Question: I am currently moving my data analysis from R to Python. When scaling a dataset in R i would use R.scale(), which in my understanding would do the following: (x-mean(x))/sd(x)
To replace that function I tried to use sklearn.preprocessing.scale(). From my understanding of the description it does the same thing. Nonetheless I ran a little test-file and found out, that both of these methods have different return-values. Obviously the standard deviations are not the same... Is someone able to explain why the standard deviations "deviate" from one another?
MWE:
'''
# import packages
from sklearn import preprocessing
import numpy
import rpy2.robjects.numpy2ri
from rpy2.robjects.packages import importr
rpy2.robjects.numpy2ri.activate()
# Set up R namespaces
R = rpy2.robjects.r
np1 = numpy.array([[1.0,2.0],[3.0,1.0]])
print "Numpy-array:"
print np1
print "Scaled numpy array through R.scale()"
print R.scale(np1)
print "-------"
print "Scaled numpy array through preprocessing.scale()"
print preprocessing.scale(np1, axis = 0, with_mean = True, with_std = True)
scaler = preprocessing.StandardScaler()
scaler.fit(np1)
print "Mean of preprocessing.scale():"
print scaler.mean_
print "Std of preprocessing.scale():"
print scaler.std_
'''
Output:

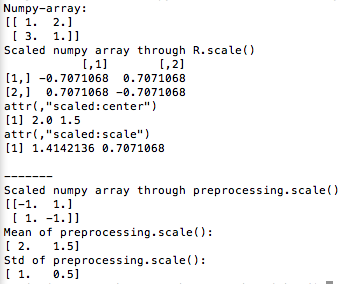
Answer: It seems to have to do with how standard deviation is calculated.
'''
>>> import numpy as np
>>> a = np.array([[1, 2],[3, 1]])
>>> np.std(a, axis=0)
array([ 1. , 0.5])
>>> np.std(a, axis=0, ddof=1)
array([ 1.41421356, 0.70710678])
'''
From 'numpy.std' <URL>,
> ddof : int, optionalMeans Delta Degrees of Freedom. The divisor used in calculations is N - ddof, where N represents the number of elements. By default ddof is zero.
Apparently, 'R.scale()' uses 'ddof=1', but 'sklearn.preprocessing.StandardScaler()' uses 'ddof=0'.
EDIT: (To explain how to use alternate ddof)
There doesn't seem to be a straightforward way to calculate std with alternate ddof, without accessing the variables of the StandardScaler() object itself.
'''
sc = StandardScaler()
sc.fit(data)
# Now, sc.mean_ and sc.std_ are the mean and standard deviation of the data
# Replace the sc.std_ value using std calculated using numpy
sc.std_ = numpy.std(data, axis=0, ddof=1)
'''